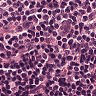
Metastatic tissue present: no